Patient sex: F
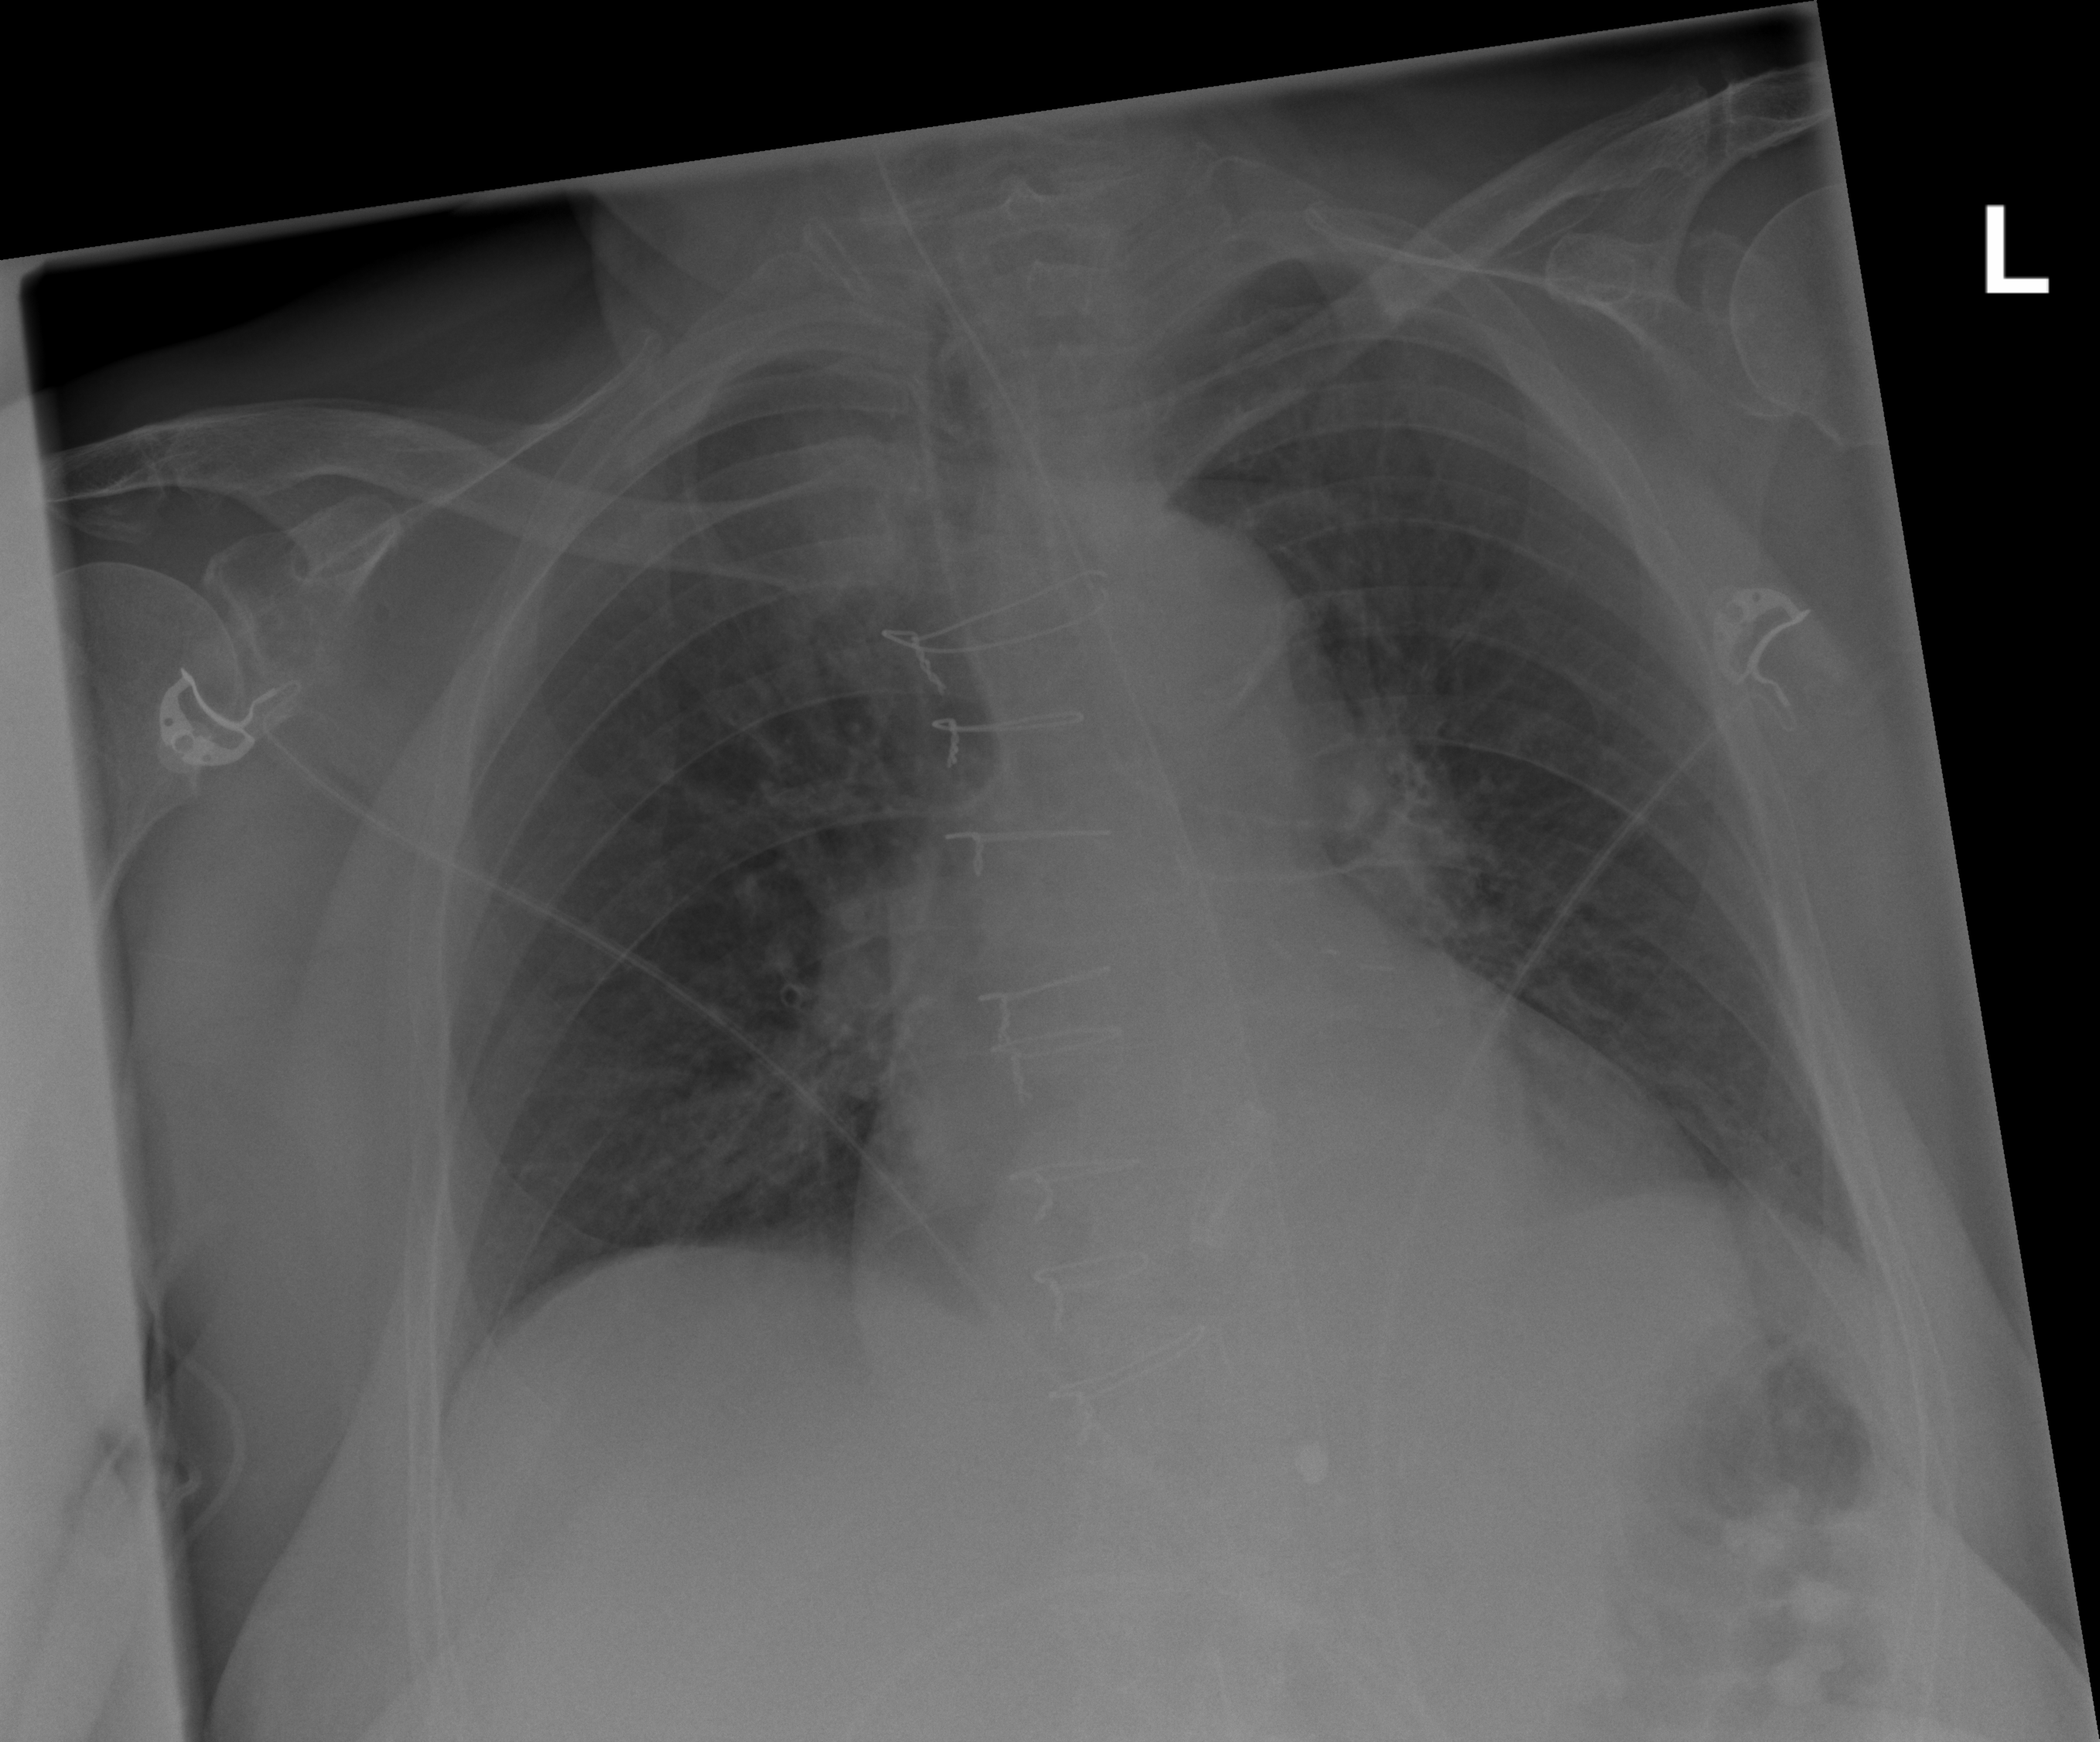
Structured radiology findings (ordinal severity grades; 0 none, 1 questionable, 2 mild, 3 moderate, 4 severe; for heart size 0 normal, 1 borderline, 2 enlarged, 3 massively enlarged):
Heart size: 1
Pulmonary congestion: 2
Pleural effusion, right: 0
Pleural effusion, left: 0
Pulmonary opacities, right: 2
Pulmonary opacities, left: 0
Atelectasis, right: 0
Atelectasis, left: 0